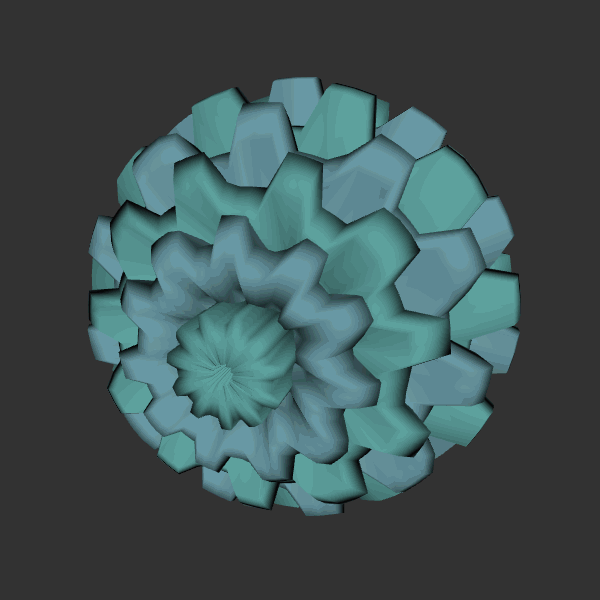
Background: dark